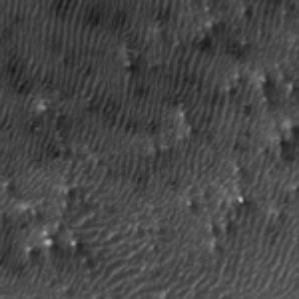
Label: frost